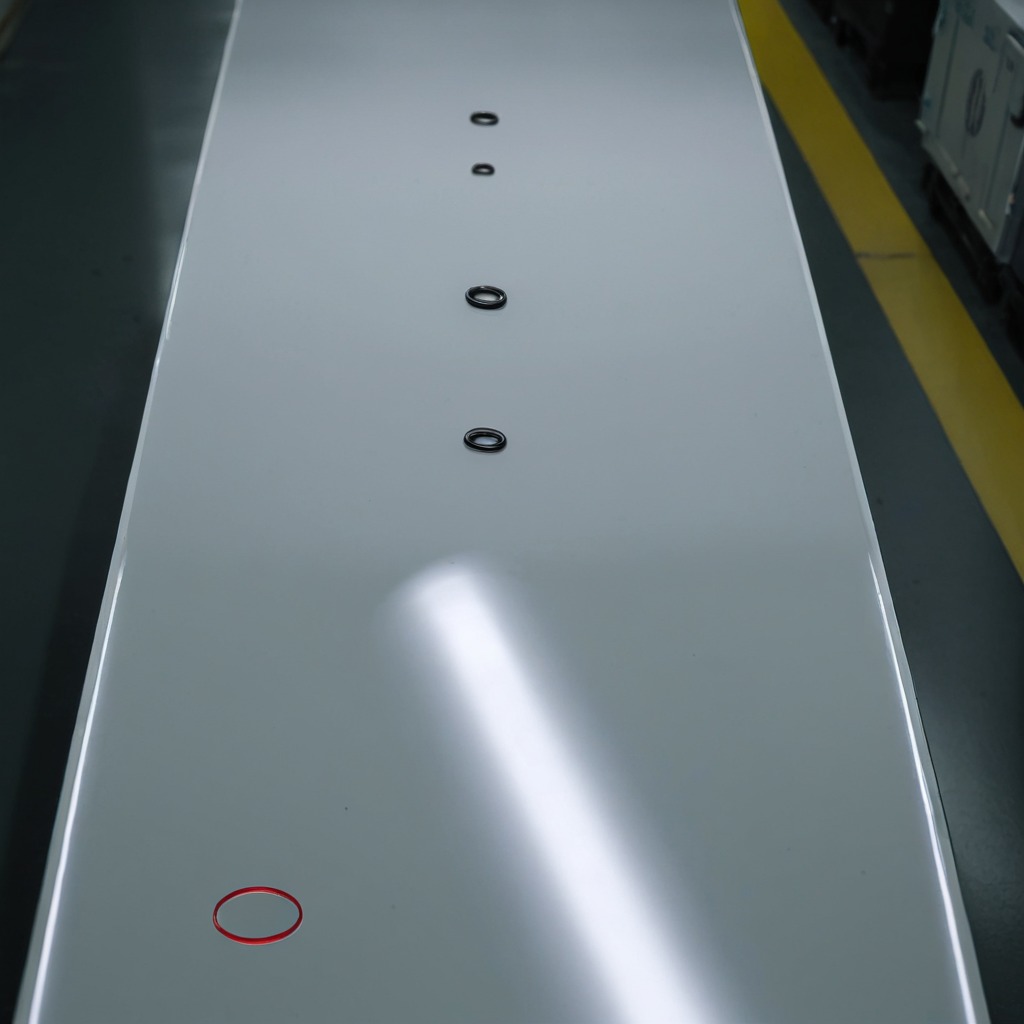
A rubber O-ring lying on a high-gloss table in a ship maintenance bay industrial lighting